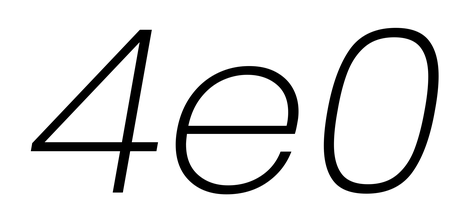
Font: Poppins-ExtraLightItalic